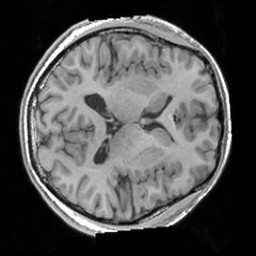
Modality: T1w
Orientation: axial
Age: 21
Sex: male
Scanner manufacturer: siemens
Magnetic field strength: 3 T
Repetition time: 1.63 s
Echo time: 0.00311 s